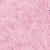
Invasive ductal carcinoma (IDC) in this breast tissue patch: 0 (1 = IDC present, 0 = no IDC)